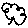
Label: tree